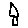
Label: tree